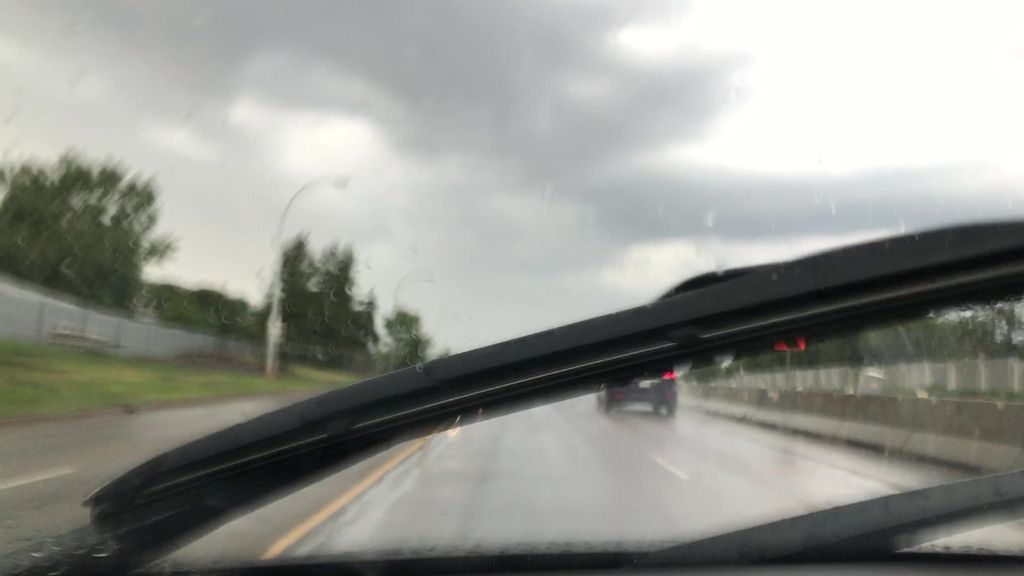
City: edmonton